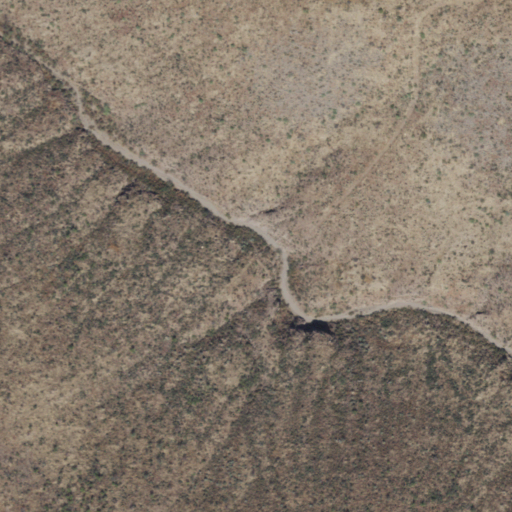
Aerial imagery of valley in Arizona named Well Canyon containing only shrub